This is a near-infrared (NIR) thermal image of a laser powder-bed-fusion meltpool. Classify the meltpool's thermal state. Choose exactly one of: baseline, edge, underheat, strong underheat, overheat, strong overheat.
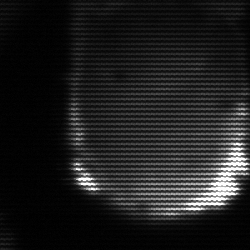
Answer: edge